Interaction volume radius: 5 \u00c5
Interaction volume height: 25 \u00c5
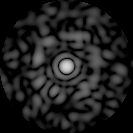
Disorder parameter: 0.7769